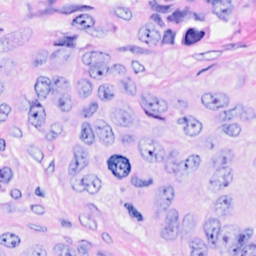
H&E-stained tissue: Breast